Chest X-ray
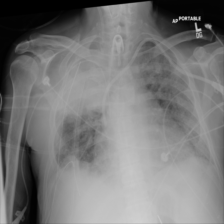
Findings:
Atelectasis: negative
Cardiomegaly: positive
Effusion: negative
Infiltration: positive
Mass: negative
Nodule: negative
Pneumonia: negative
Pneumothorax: negative
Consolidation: negative
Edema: negative
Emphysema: negative
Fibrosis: negative
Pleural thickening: negative
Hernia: negative